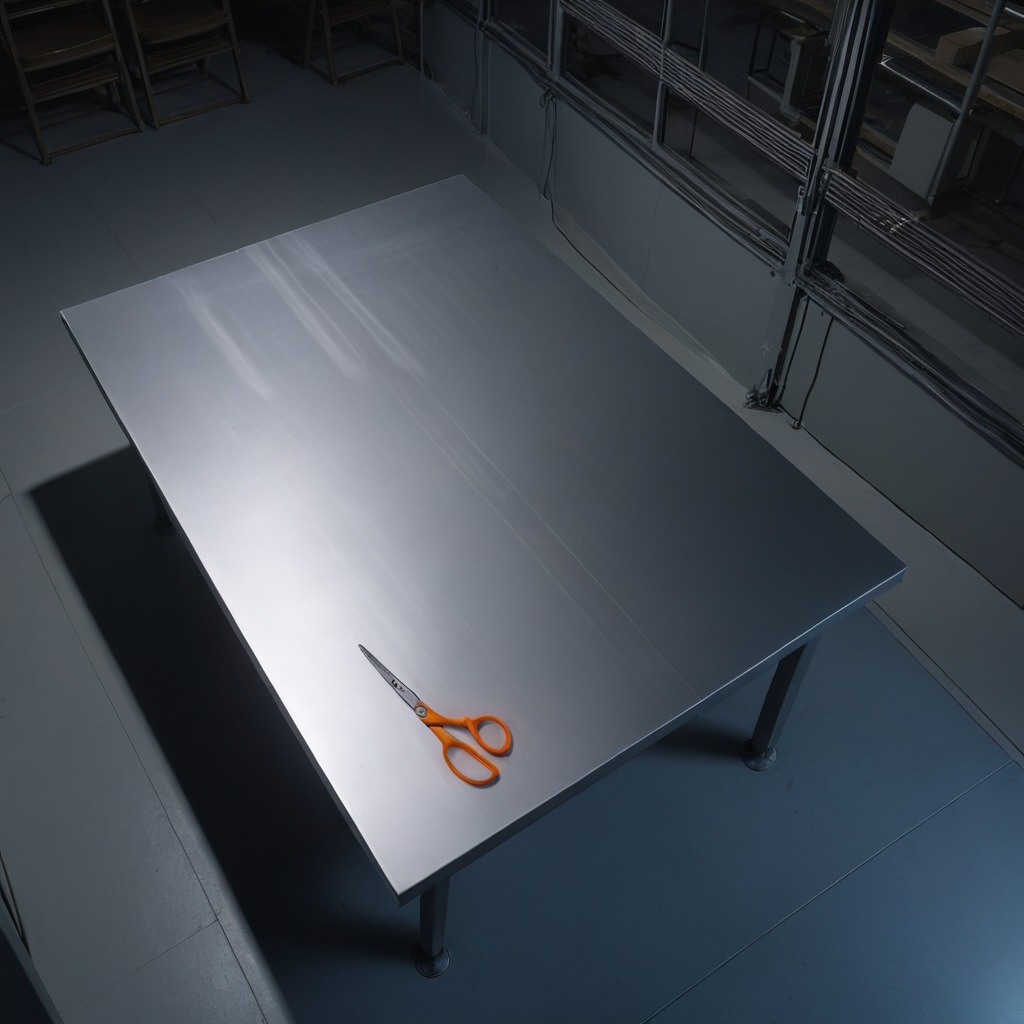
A scissor lies on a clean empty table in the evening.